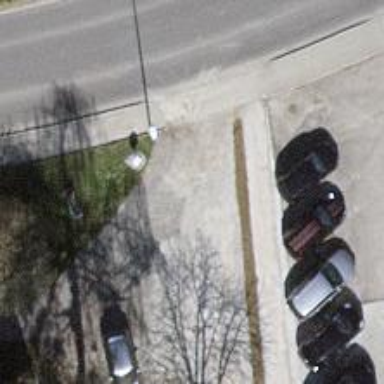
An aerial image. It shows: Car shop.